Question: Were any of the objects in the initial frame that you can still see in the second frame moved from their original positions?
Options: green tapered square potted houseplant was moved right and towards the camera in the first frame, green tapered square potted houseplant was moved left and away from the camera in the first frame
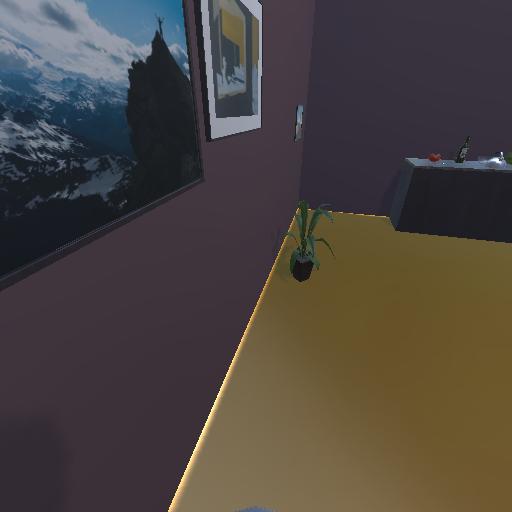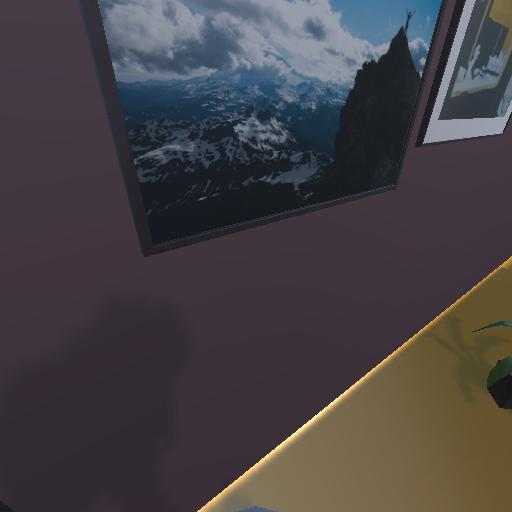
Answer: green tapered square potted houseplant was moved right and towards the camera in the first frame